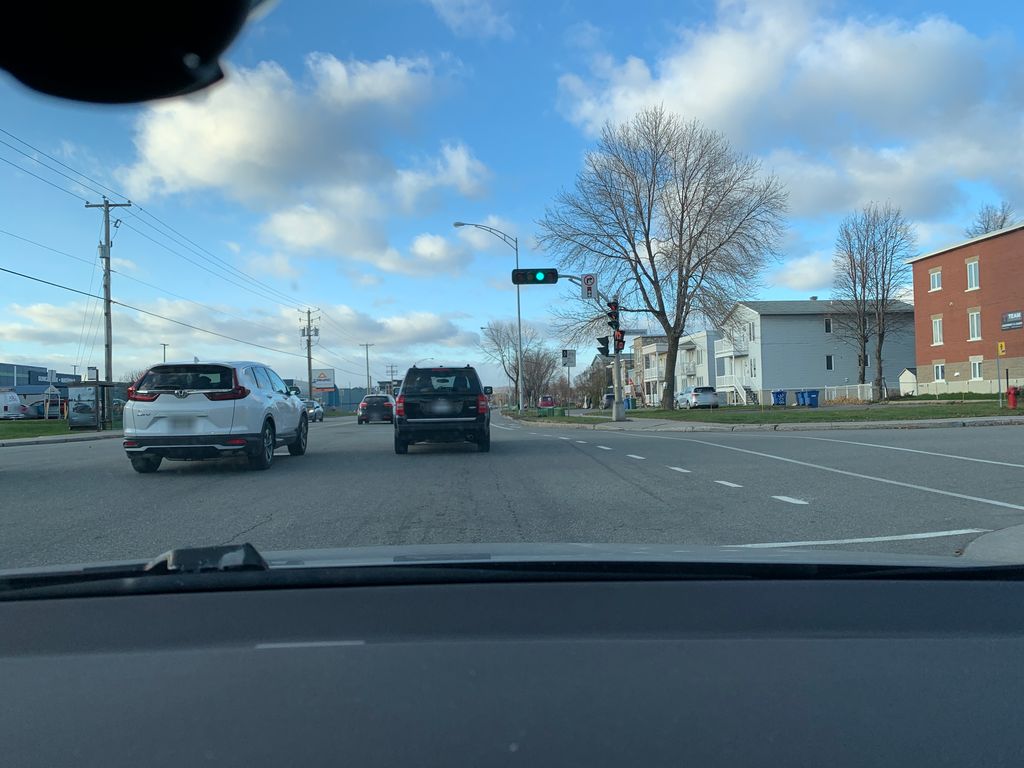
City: quebec_city